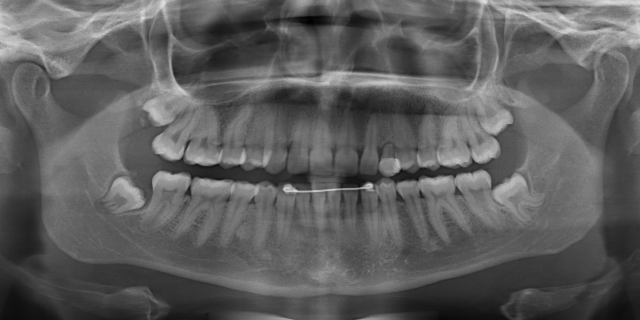
adult